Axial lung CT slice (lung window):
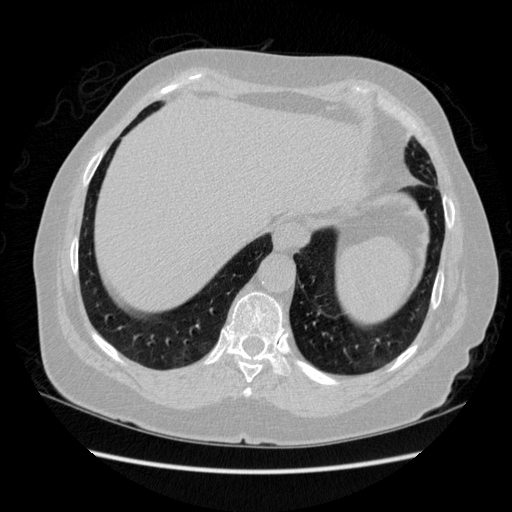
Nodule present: no